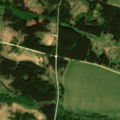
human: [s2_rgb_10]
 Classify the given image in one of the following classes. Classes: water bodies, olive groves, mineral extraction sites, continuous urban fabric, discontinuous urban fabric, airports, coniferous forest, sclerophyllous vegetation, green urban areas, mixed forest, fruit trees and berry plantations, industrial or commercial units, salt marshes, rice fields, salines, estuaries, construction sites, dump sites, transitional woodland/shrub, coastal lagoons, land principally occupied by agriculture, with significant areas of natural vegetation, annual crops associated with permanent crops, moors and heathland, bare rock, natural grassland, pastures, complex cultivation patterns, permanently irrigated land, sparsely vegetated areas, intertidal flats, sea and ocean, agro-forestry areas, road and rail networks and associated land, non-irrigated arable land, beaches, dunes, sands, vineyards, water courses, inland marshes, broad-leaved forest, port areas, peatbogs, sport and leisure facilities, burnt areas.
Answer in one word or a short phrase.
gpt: non-irrigated arable land, pastures, coniferous forest, mixed forest